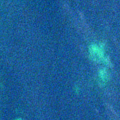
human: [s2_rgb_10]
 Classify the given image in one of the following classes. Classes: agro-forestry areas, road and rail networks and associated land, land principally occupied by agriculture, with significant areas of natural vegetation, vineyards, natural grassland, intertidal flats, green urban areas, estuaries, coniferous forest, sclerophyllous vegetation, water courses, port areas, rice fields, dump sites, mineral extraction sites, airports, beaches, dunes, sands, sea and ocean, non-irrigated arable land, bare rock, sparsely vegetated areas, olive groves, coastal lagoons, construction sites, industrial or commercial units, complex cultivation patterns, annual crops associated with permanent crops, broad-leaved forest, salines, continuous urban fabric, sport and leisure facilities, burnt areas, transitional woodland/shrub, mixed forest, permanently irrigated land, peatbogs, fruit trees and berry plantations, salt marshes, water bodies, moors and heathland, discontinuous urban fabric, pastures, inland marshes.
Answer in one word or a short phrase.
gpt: sea and ocean